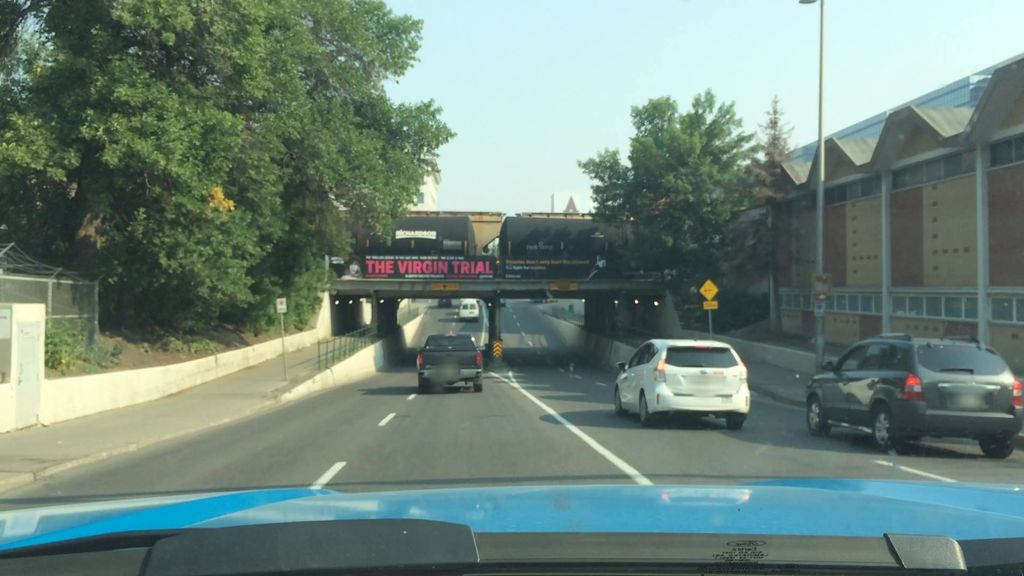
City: calgary